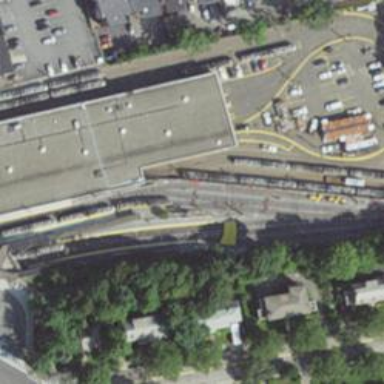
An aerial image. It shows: Light rail yard with electrified contact lines.